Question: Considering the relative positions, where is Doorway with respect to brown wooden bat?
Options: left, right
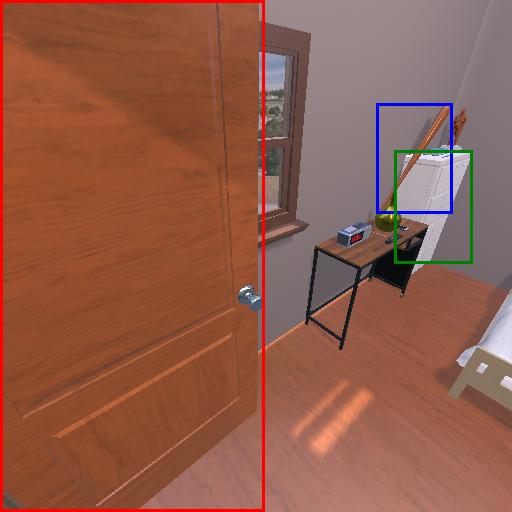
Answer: left